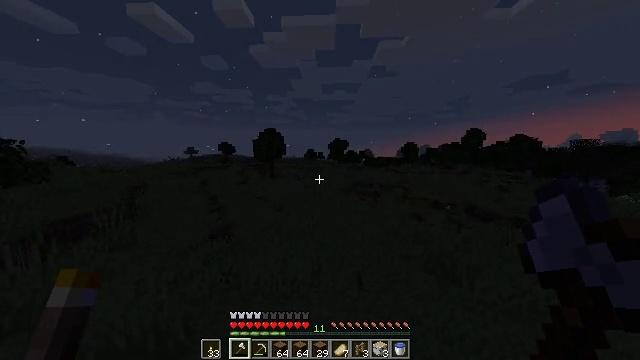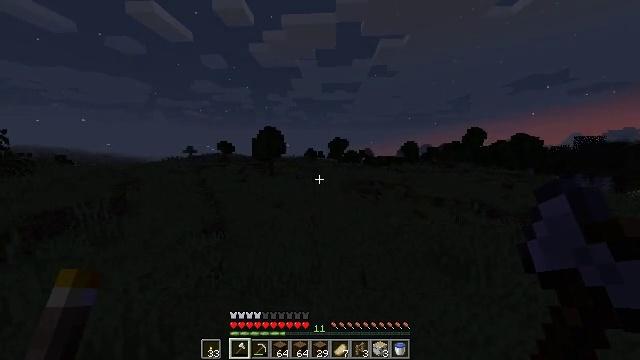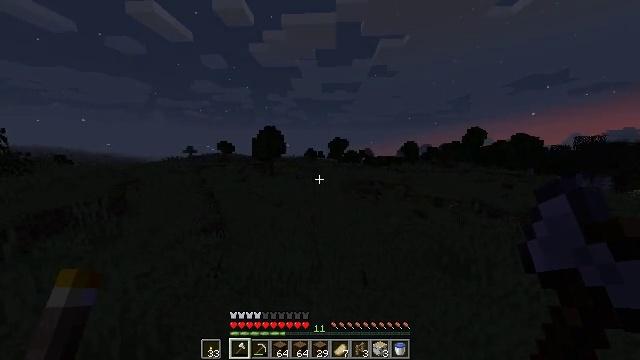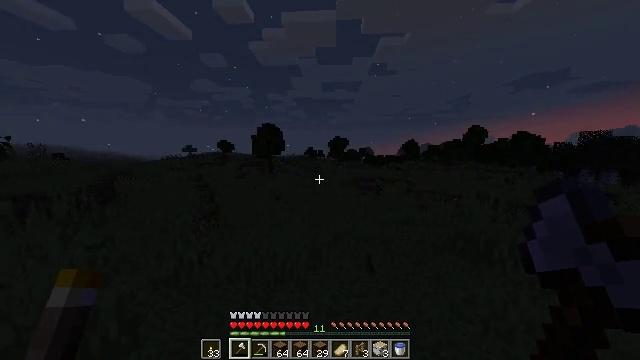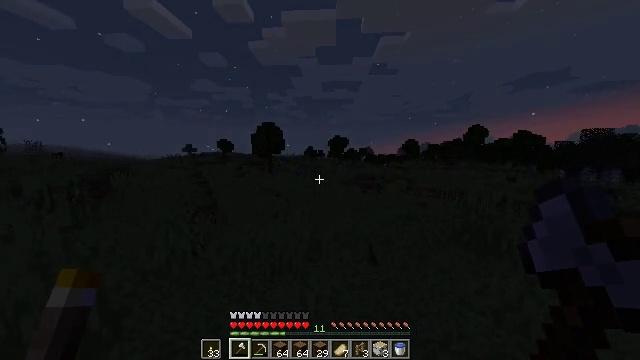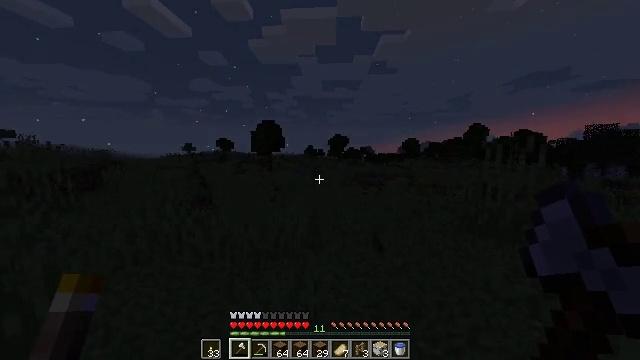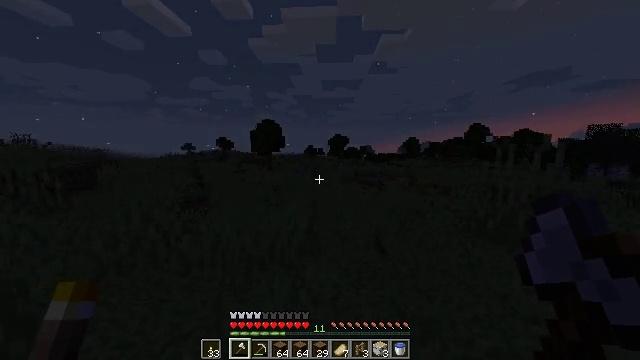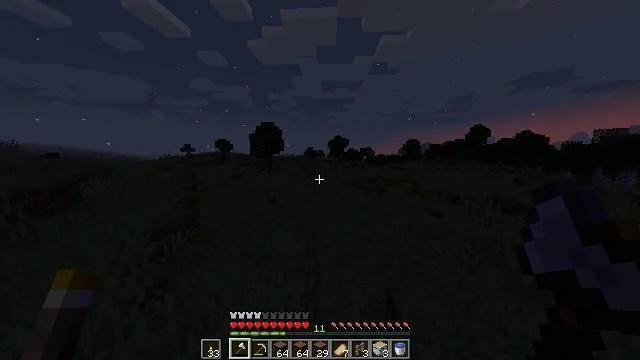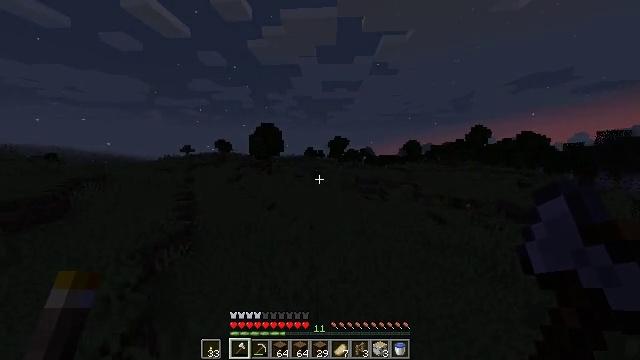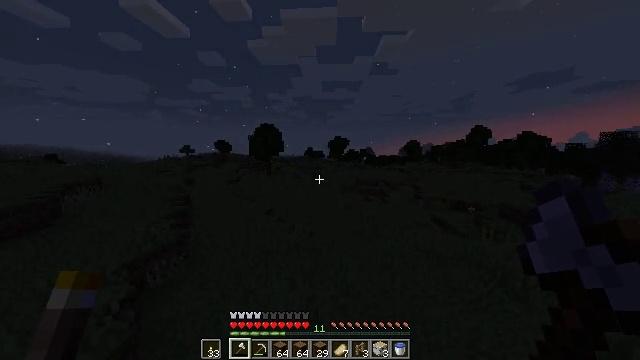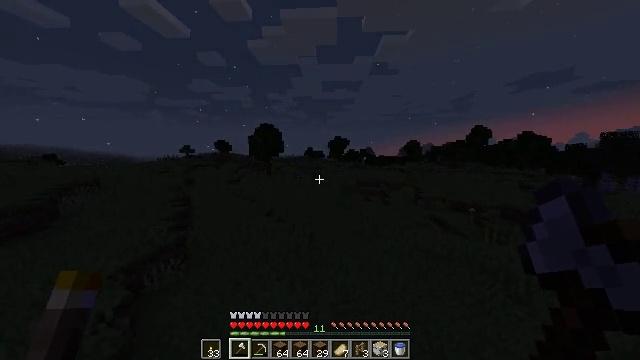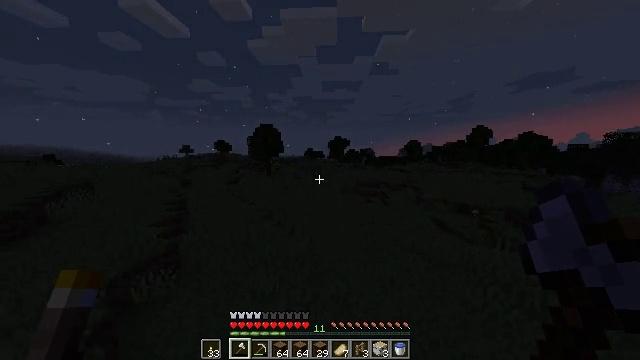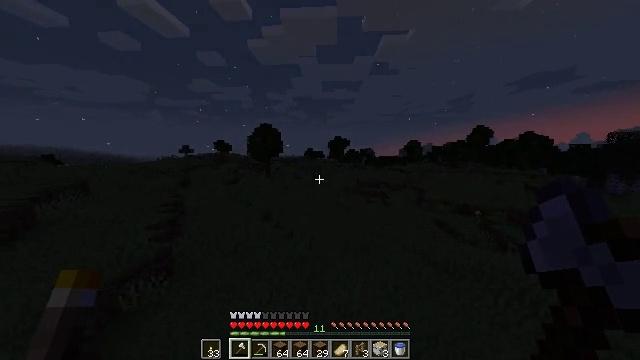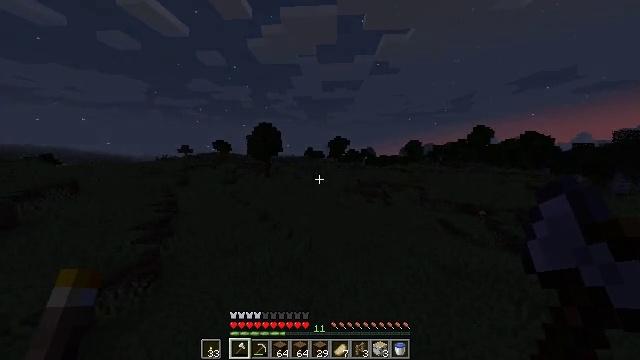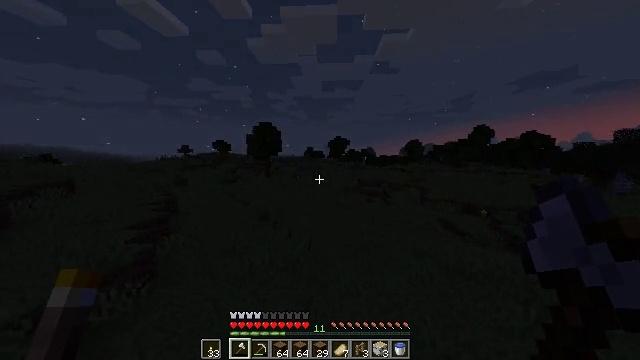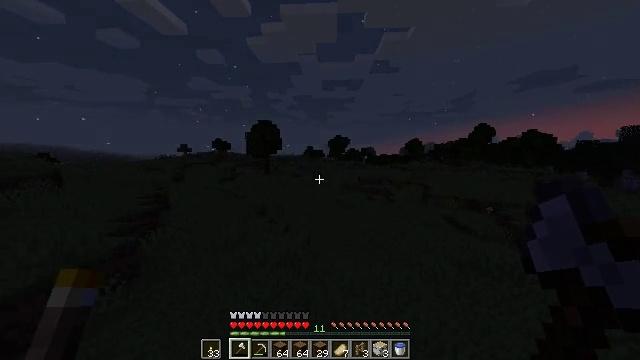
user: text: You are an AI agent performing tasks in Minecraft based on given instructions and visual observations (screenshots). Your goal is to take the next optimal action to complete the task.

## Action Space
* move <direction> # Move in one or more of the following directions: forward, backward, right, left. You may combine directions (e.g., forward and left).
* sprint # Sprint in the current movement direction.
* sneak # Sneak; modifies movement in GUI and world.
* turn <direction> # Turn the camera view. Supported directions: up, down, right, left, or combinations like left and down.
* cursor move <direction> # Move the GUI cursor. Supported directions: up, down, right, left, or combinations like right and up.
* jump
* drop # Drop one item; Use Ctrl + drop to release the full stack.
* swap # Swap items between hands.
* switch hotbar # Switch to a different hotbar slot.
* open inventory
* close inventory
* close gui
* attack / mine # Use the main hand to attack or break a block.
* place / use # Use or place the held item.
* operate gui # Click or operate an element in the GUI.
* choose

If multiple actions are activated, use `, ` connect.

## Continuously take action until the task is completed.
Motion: motion action
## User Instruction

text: Break the white bed to relocate it.
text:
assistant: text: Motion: move forward, sprint, jump
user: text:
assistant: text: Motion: move forward, sprint, jump
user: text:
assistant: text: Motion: move forward, sprint, jump
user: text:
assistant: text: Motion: move forward, sprint, jump
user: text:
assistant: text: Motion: move forward, sprint, jump
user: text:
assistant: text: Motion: move forward, sprint, jump
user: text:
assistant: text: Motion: move forward, sprint, jump
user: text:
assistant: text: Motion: move forward, sprint, jump
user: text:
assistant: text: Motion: move forward, sprint, jump
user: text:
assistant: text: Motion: move forward, sprint, jump
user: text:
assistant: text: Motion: move forward, sprint, jump
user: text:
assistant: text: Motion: move forward, sprint, jump
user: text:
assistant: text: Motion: move forward, sprint, jump
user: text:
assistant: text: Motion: move forward, sprint, jump
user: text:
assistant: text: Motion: move forward, sprint, jump
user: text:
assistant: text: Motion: move forward, sprint, jump
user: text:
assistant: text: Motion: move forward, sprint, turn left and up, jump
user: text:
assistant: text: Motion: move forward, sprint, turn left and up, jump
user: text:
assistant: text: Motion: move forward, sprint, jump
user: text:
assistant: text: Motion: move forward, sprint, jump
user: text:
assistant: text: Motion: move forward, sprint, jump
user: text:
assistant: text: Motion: move forward, sprint, jump
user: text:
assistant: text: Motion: move forward, sprint, jump
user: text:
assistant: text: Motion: move forward, sprint, jump
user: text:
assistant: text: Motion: move forward, sprint, jump
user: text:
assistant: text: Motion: move forward and move right, sprint, jump
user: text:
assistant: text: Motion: move forward and move right, sprint, jump
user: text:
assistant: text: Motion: move forward and move right, sprint, jump
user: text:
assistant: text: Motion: move forward and move right, sprint, jump
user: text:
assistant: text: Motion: move forward and move right, sprint, jump